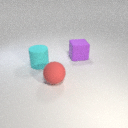
large purple rubber cube to the right of large cyan rubber cylinder